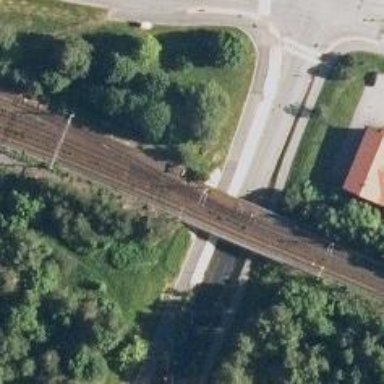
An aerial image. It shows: Bridge used by trains with continuous electrified contact lines.